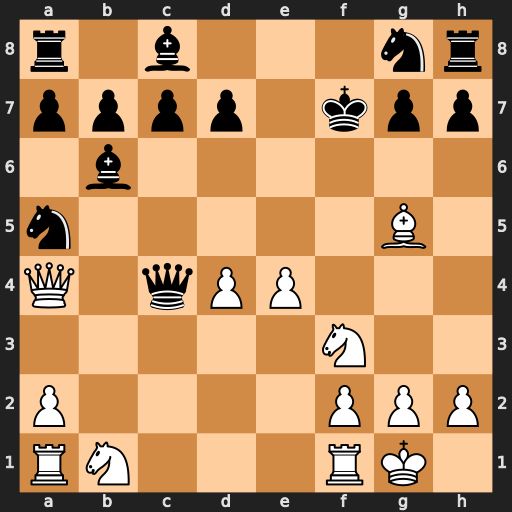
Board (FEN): r1b3nr/pppp1kpp/1b6/n5B1/Q1qPP3/5N2/P4PPP/RN3RK1
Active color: w
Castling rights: -
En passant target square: -
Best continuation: Ne5+ Ke8 Nxc4